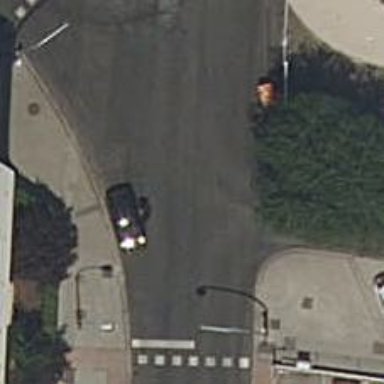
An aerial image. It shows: Road with traffic signals.